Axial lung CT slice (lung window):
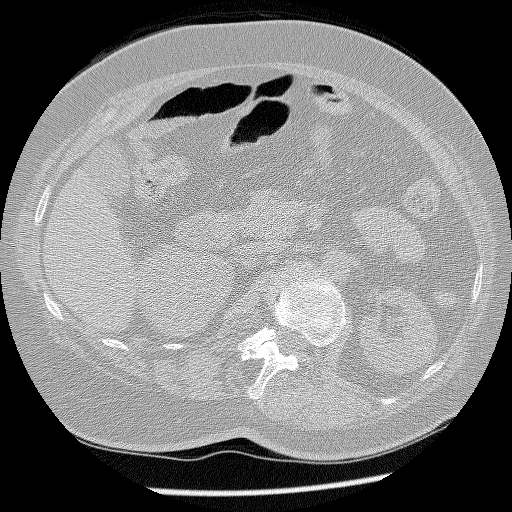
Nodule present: no